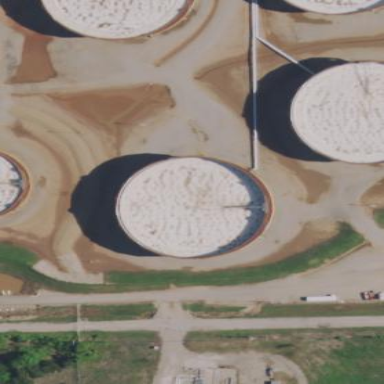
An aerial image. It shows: Storage tank which is man-made.